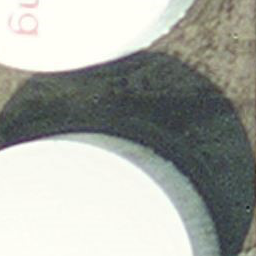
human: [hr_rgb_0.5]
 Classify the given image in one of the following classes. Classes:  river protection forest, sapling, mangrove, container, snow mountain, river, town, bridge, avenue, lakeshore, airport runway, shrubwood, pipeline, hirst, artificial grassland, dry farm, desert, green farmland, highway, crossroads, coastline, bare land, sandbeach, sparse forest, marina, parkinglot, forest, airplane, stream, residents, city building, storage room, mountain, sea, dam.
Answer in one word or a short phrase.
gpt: storage room